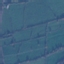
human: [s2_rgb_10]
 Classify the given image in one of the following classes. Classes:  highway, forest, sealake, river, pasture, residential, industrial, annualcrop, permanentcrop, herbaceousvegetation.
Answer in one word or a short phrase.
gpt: Pasture